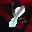
Label: 8